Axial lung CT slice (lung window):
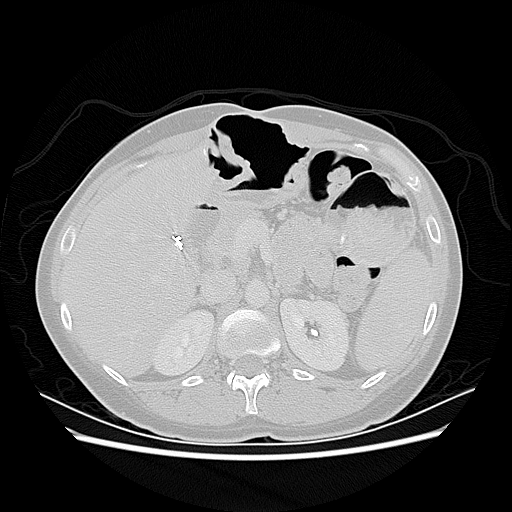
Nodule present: no